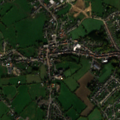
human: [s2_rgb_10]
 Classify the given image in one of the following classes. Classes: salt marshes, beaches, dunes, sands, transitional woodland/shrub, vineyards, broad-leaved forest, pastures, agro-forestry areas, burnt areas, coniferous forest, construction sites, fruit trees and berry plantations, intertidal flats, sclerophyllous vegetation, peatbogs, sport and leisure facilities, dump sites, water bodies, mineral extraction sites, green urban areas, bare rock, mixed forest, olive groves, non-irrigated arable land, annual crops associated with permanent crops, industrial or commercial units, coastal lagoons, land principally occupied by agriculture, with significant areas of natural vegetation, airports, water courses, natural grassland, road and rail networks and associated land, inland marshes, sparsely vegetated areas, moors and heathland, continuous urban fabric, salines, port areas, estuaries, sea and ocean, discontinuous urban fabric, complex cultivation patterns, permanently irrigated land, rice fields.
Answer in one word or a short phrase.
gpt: discontinuous urban fabric, industrial or commercial units, pastures, complex cultivation patterns